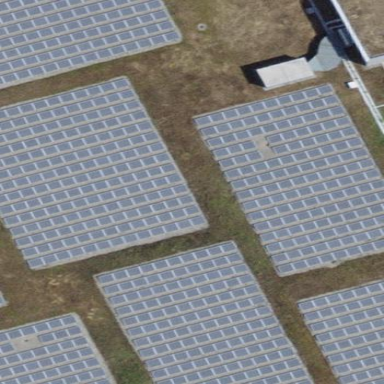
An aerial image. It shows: Solar power generator utilizing photovoltaic technology with solar photovoltaic panels.